Interaction volume radius: 5 \u00c5
Interaction volume height: 15 \u00c5
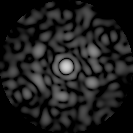
Disorder parameter: 0.8294